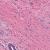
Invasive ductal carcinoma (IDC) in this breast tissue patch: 0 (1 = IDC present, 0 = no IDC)